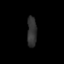
Tissue: skin
Cell type: Epithelial cells
Senescence score: 0.2555
Nuclear area (px): 288
Mean DAPI intensity: 48.597